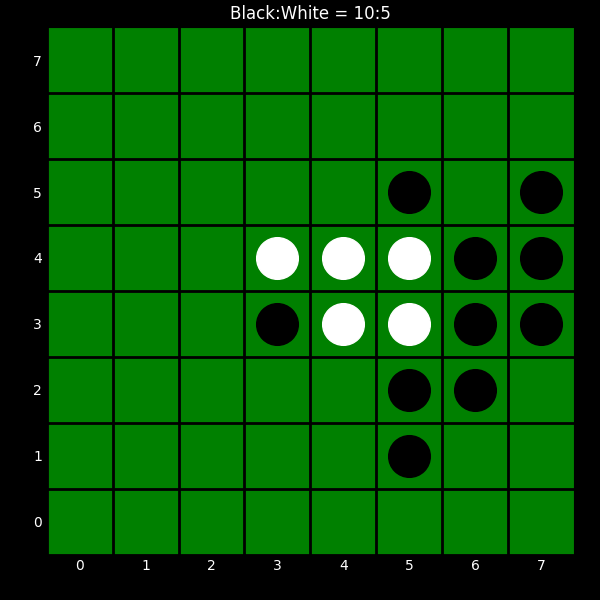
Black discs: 10
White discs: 5